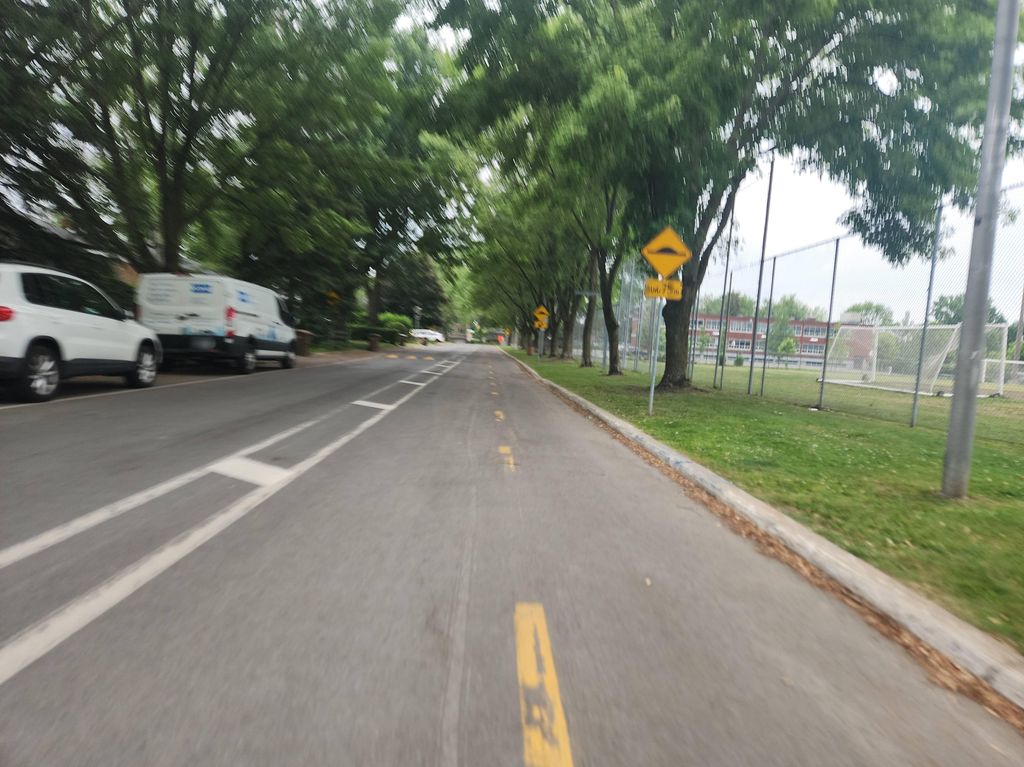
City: montreal